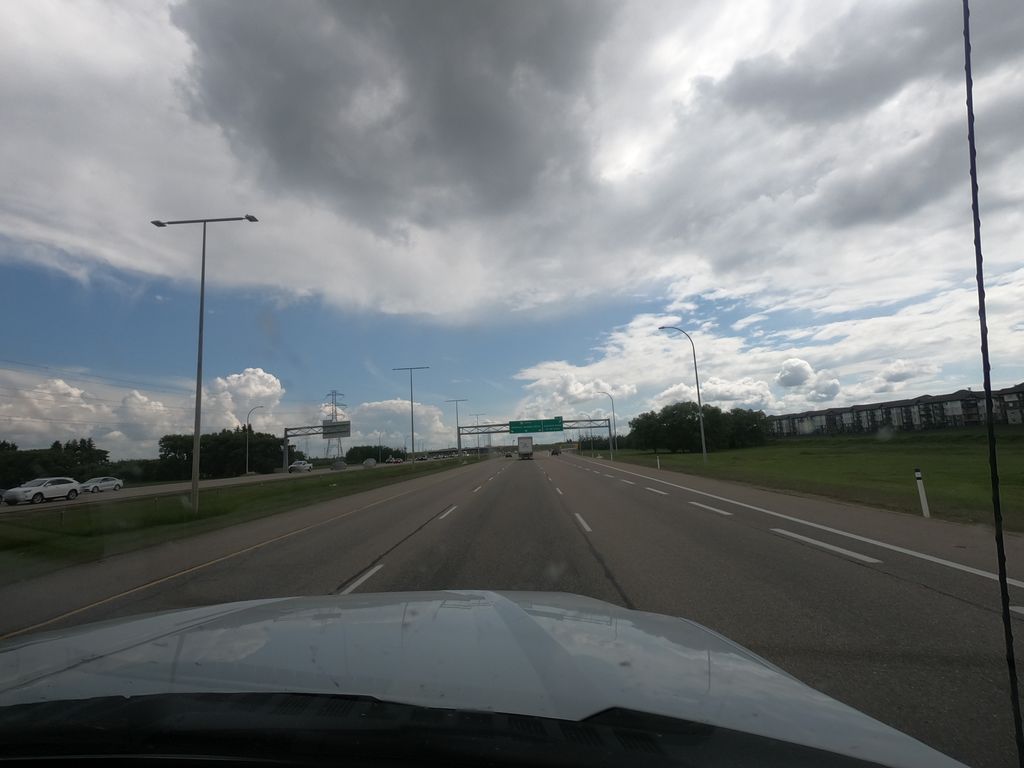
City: edmonton